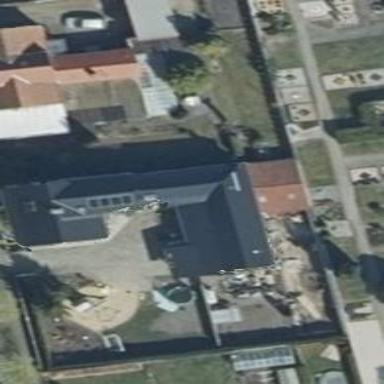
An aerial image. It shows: Simple house.